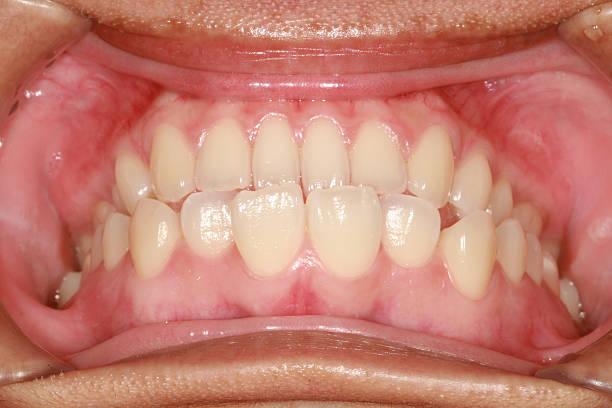
Condition: Gingivitis